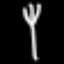
Label: fork